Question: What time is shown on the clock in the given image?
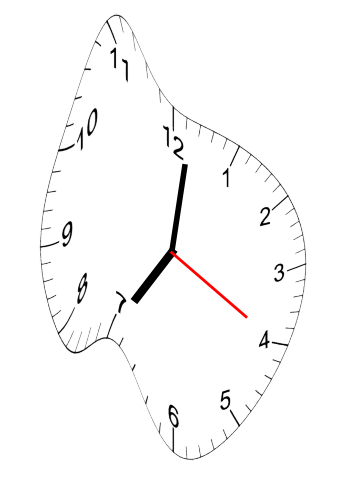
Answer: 07:01:20